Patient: sex F, age 69
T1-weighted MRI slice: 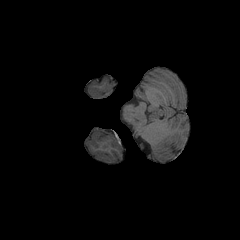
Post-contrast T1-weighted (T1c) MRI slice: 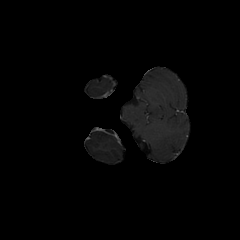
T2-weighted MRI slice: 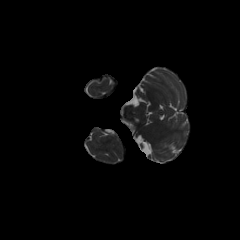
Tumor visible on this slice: no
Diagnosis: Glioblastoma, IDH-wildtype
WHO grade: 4